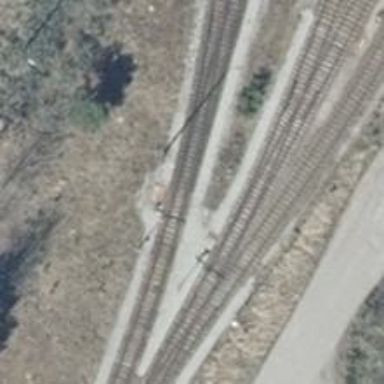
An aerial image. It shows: Railway switch.